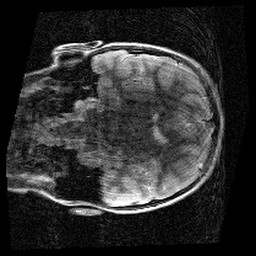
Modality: T2w
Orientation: coronal
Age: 10
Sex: female
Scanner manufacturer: siemens
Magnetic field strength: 3 T
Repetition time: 9.23 s
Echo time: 0.067 s